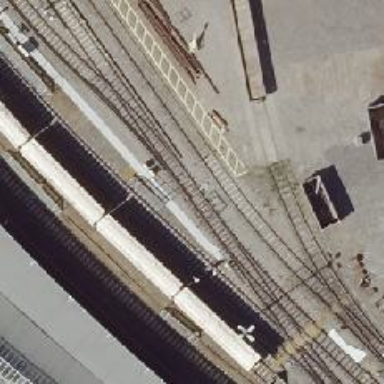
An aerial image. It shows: Railway switch with the turnout on the left side.